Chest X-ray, AP view. Patient: 43 years old, sex F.
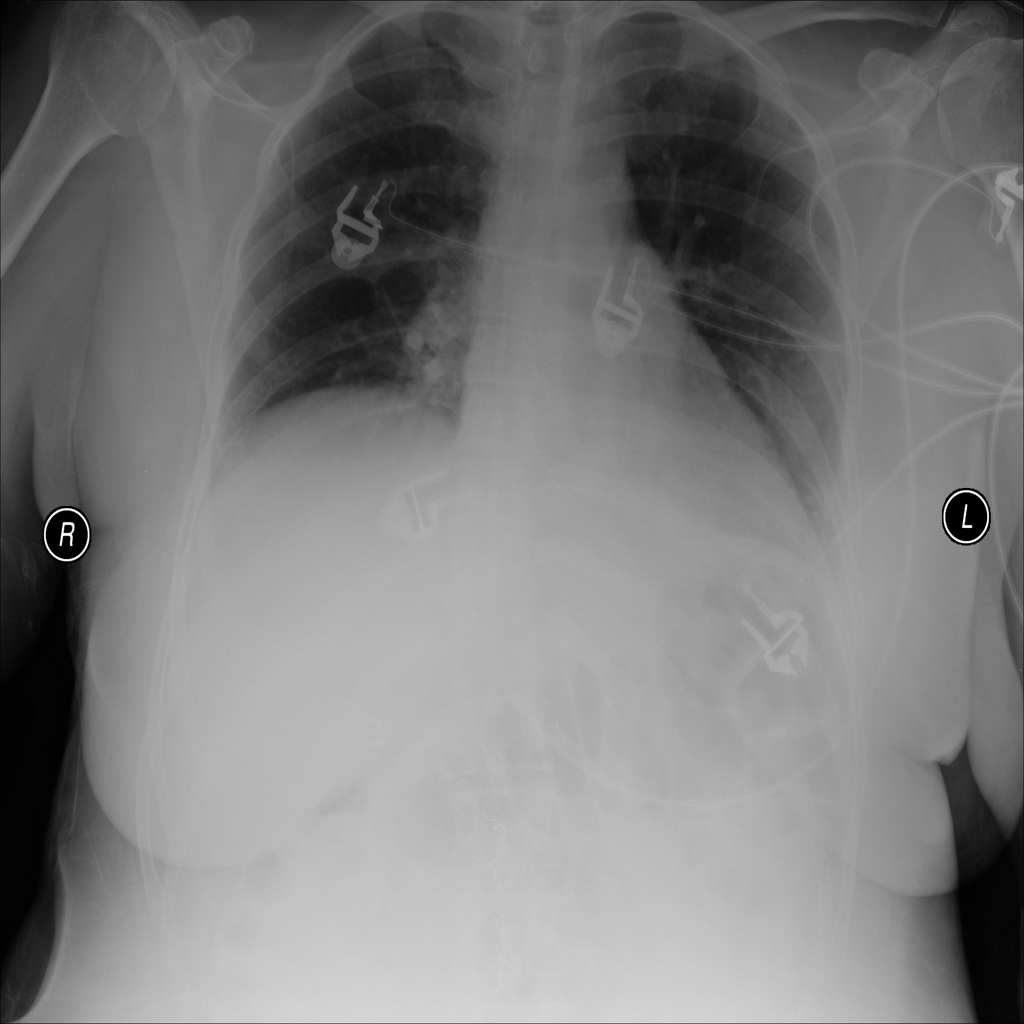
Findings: No Finding